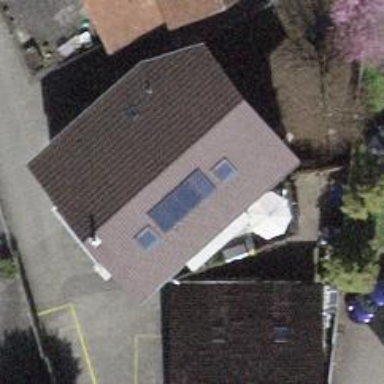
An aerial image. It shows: Solar power generator with photovoltaic panels.